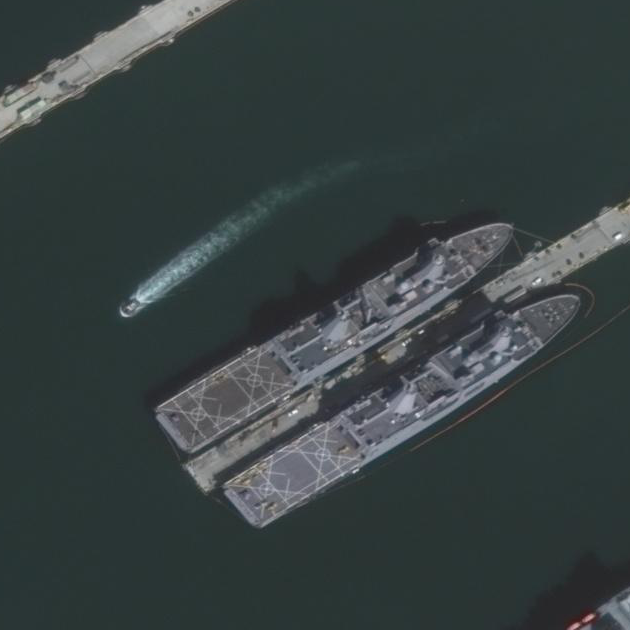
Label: San_Antonio-class_transport_dock